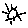
Label: sun